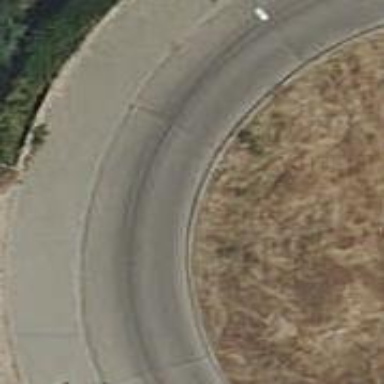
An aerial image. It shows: Residential road with roundabout.